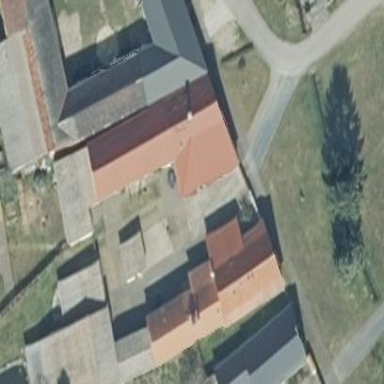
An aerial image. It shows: Detached building with gabled roof made of red roof tiles.